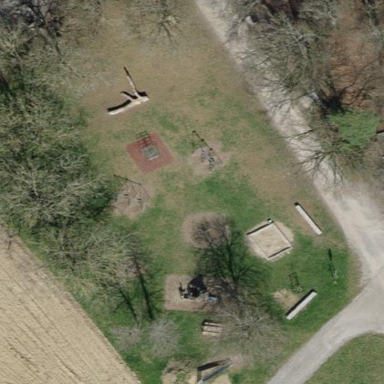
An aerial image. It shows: Playground area for leisure activities on the land.